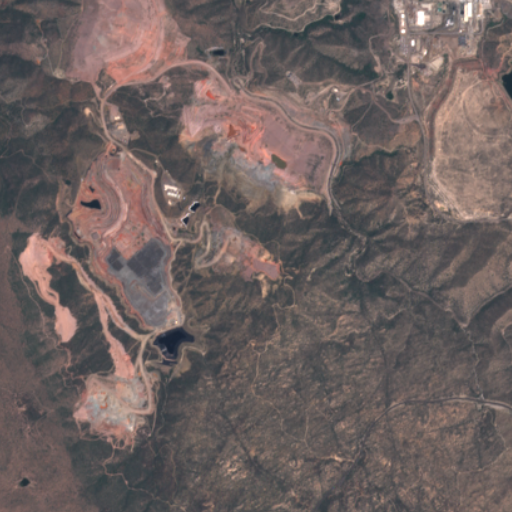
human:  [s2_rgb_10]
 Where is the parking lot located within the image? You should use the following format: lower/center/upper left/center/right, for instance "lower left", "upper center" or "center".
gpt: The parking lot is located in the upper right of the image.
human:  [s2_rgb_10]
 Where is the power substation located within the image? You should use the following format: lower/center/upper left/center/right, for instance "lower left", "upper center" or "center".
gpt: The power substation is located in the upper right of the image.
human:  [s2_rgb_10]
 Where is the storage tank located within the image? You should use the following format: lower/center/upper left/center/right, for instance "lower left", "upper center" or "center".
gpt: The storage tank is located in the upper right of the image.
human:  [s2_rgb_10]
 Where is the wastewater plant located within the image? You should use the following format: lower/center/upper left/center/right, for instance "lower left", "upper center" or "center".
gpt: The wastewater plant is located in the upper right of the image.
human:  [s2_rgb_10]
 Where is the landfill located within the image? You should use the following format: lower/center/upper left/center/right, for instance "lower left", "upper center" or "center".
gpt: There is no landfill in the image.